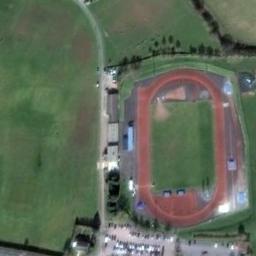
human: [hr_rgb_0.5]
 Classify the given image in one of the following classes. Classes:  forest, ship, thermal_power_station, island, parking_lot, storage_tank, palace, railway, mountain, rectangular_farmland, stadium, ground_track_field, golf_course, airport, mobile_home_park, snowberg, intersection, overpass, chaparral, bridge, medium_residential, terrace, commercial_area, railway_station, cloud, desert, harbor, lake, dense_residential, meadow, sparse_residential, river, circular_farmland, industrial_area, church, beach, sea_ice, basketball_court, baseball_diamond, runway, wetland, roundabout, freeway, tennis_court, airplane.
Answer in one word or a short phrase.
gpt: ground_track_field